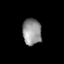
Tissue: lung
Cell type: Fibroblasts
Senescence score: 0.5445
Nuclear area (px): 492
Mean DAPI intensity: 145.02